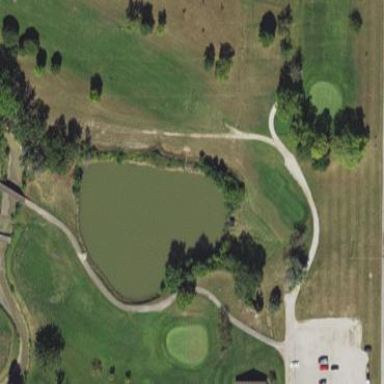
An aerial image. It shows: Picturesque scene of golf course with lateral water hazard.